Field crop: maize
Growth stage: 1
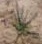
Species: salsola